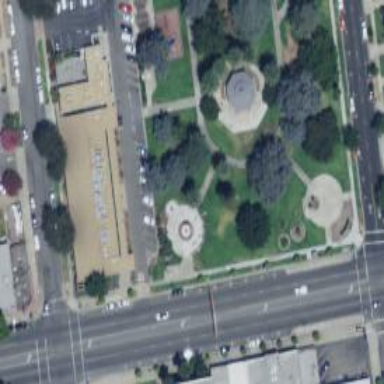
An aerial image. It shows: Historic memorial.